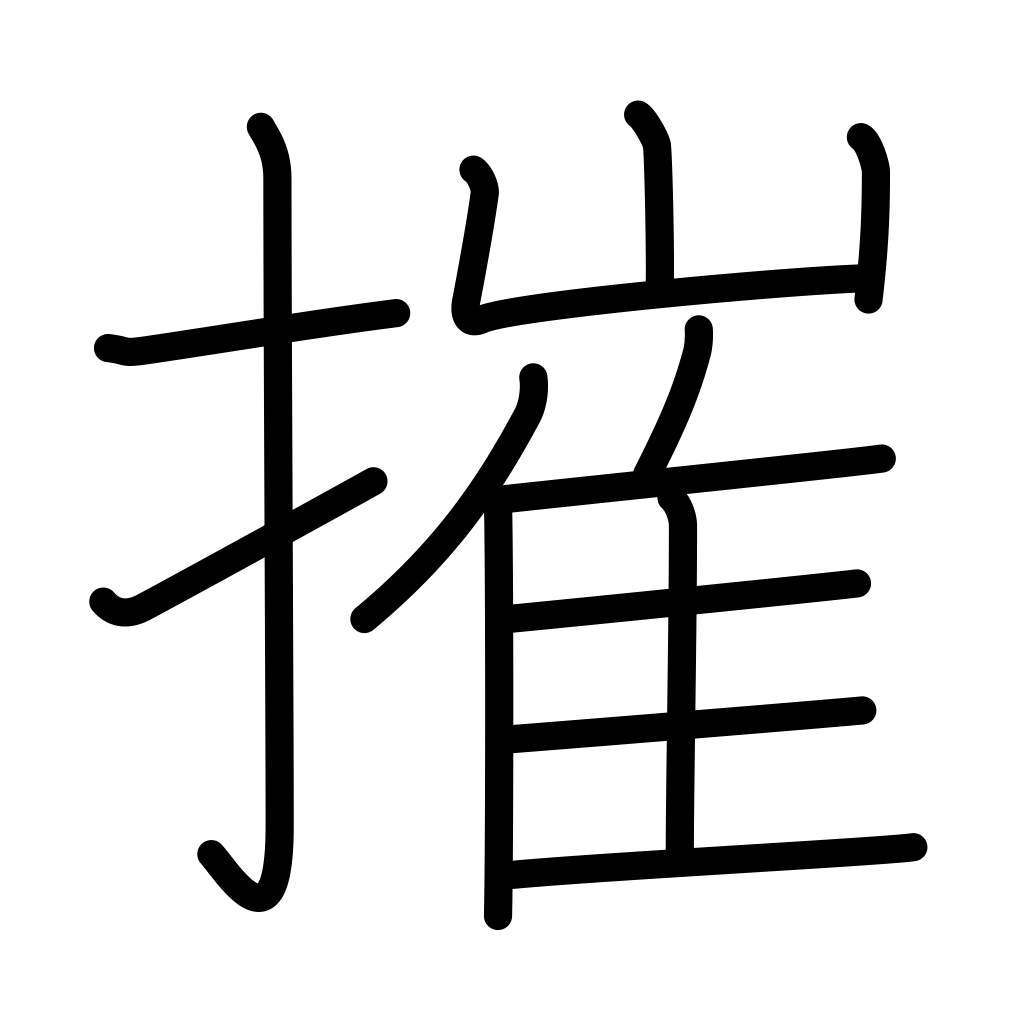
Meaning: break, smash, crush, familiar, popular